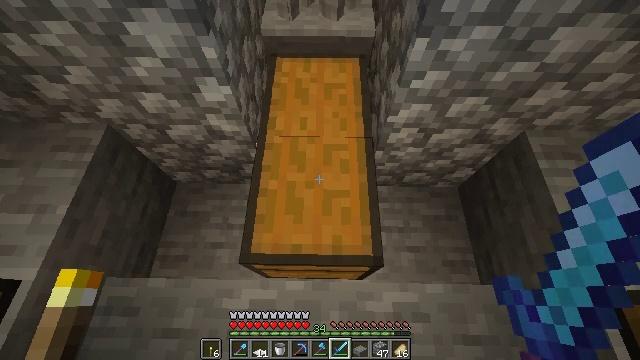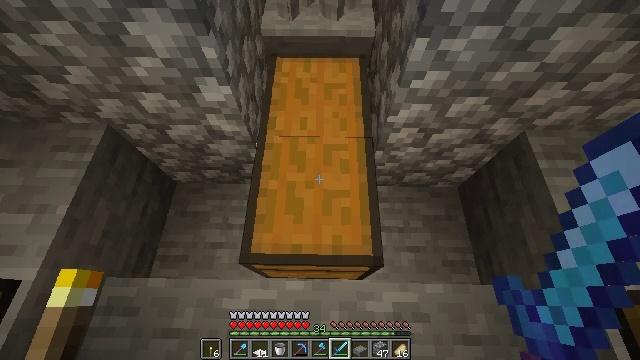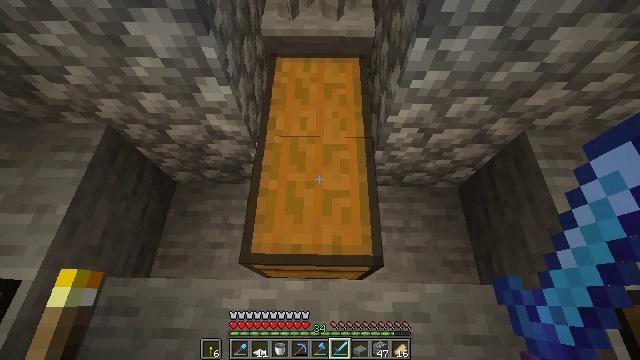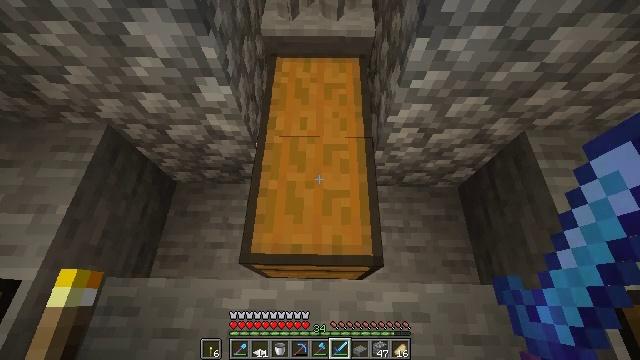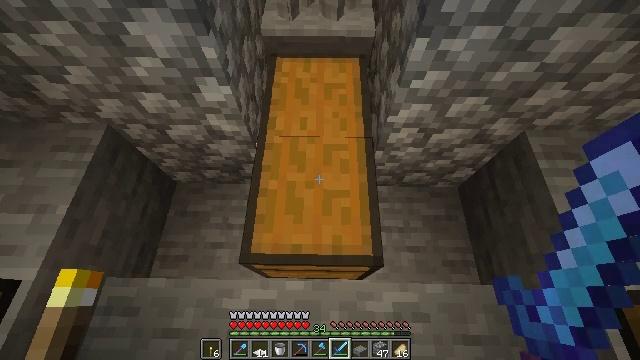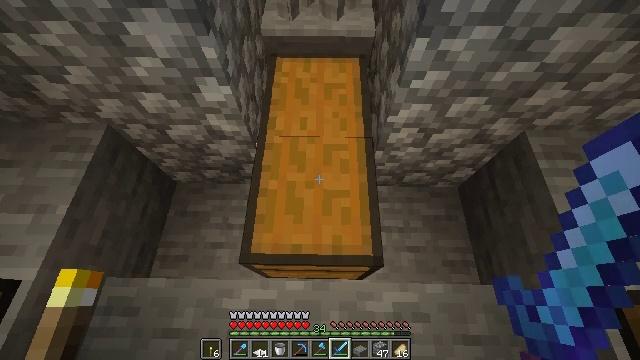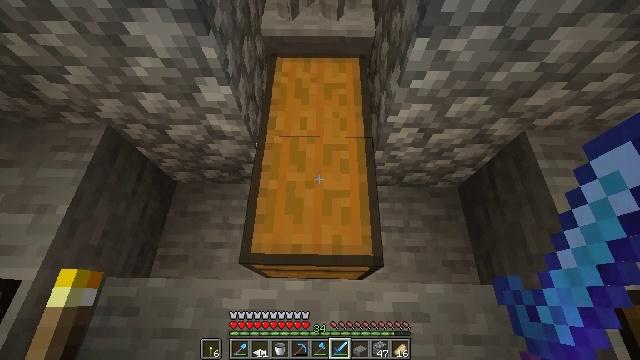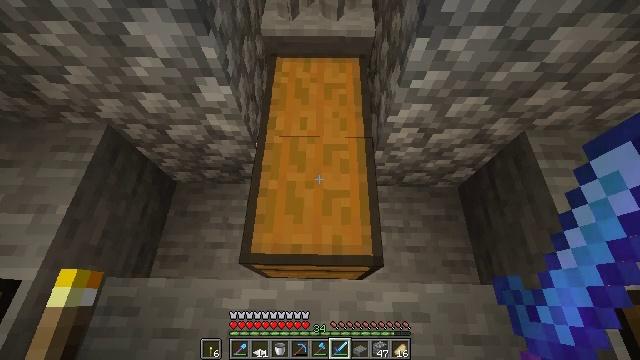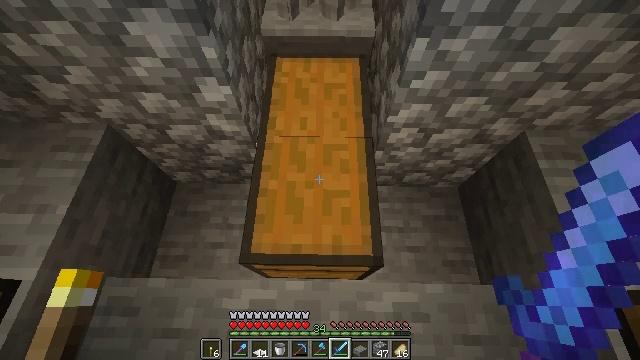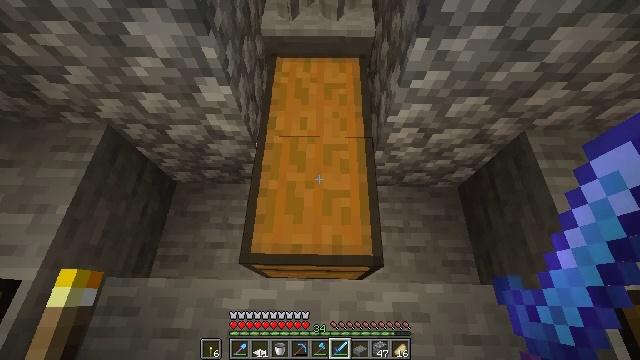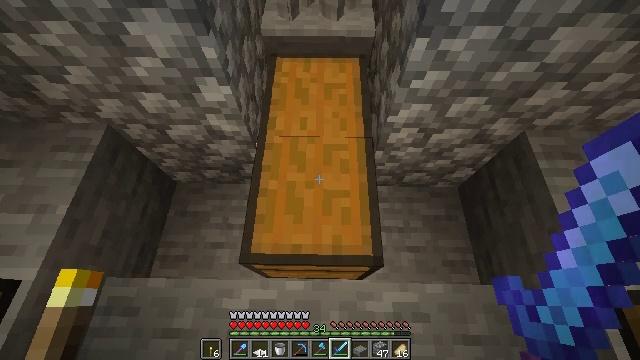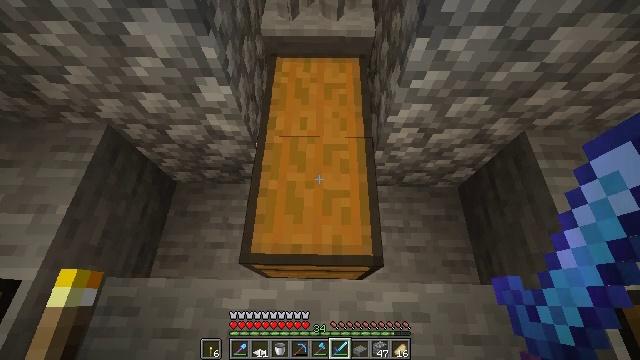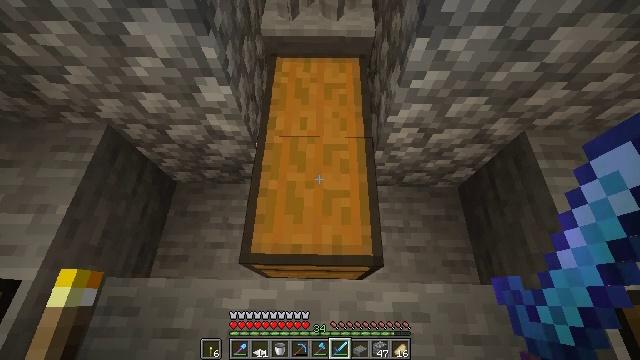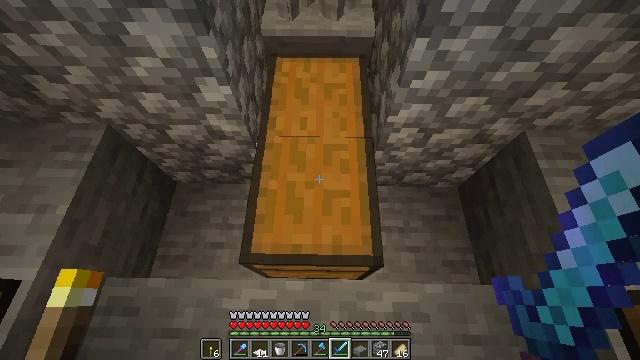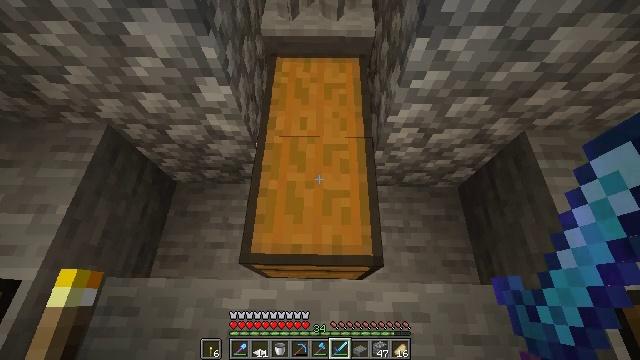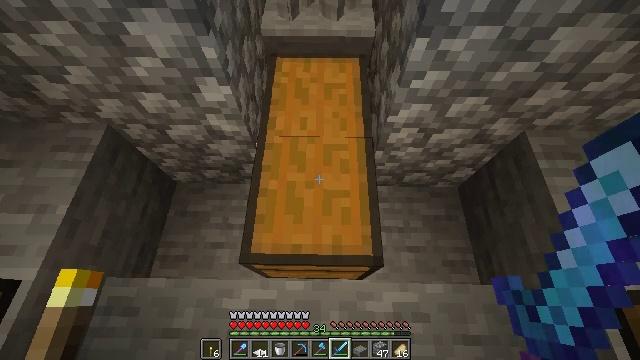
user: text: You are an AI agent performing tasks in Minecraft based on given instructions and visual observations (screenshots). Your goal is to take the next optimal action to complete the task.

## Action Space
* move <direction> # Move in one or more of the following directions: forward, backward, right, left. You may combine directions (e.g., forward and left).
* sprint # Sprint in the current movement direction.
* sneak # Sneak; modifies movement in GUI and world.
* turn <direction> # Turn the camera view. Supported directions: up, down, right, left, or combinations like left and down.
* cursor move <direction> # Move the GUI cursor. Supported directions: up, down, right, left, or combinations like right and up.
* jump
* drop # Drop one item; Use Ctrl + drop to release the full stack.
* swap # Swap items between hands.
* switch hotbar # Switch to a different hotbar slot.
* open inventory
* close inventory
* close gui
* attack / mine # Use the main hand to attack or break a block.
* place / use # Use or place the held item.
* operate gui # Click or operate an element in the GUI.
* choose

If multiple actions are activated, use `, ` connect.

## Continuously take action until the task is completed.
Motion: motion action
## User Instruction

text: Drop a diamond sword.
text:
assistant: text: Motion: no_op
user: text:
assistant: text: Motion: no_op
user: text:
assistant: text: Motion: no_op
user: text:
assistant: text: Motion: no_op
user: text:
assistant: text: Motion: no_op
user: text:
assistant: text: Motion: no_op
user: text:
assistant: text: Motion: no_op
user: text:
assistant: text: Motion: no_op
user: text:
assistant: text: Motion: no_op
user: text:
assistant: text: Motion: no_op
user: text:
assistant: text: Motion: no_op
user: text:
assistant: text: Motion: no_op
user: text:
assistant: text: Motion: no_op
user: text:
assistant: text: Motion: no_op
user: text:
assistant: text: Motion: no_op
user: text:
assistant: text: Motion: no_op
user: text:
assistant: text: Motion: no_op
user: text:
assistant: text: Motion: no_op
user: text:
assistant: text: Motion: no_op
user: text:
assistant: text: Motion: no_op
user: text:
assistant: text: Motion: no_op
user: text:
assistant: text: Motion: no_op
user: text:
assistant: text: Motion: no_op
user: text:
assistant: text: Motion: no_op
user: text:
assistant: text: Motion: no_op
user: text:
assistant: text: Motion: no_op
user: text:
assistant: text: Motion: no_op
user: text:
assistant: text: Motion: no_op
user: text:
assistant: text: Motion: no_op
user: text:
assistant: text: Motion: no_op